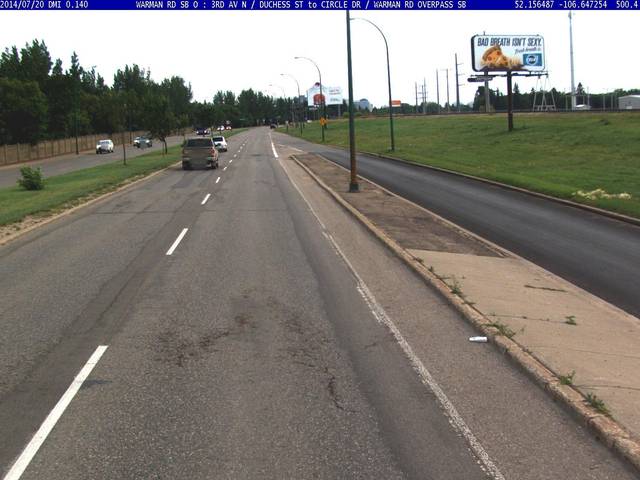
Region: Canada
Coordinates: 52.156, -106.647